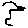
Label: bird